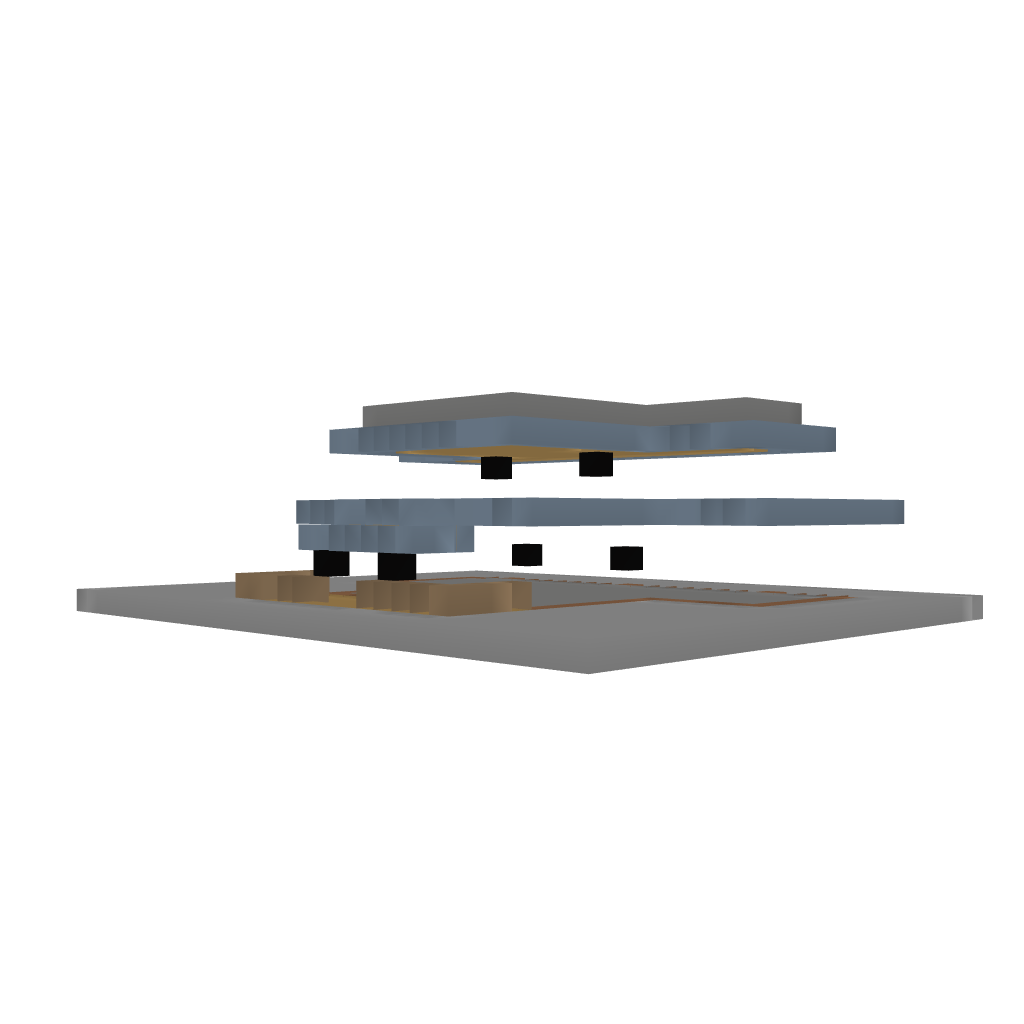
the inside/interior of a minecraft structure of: Medieval House